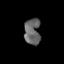
Tissue: skin
Cell type: Epithelial cells
Senescence score: 0.811
Nuclear area (px): 411
Mean DAPI intensity: 101.311